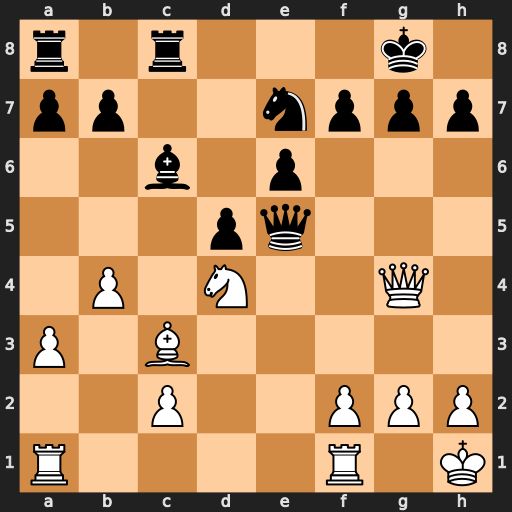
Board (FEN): r1r3k1/pp2nppp/2b1p3/3pq3/1P1N2Q1/P1B5/2P2PPP/R4R1K
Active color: w
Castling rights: -
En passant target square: -
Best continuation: Nxc6 Nxc6 Bxe5